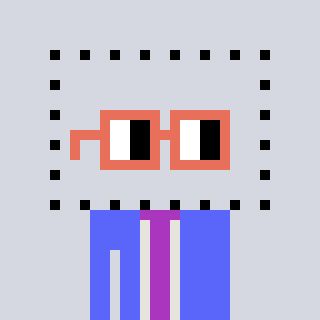
a pixel art character with square orange glasses, a void-shaped head and a purple-colored body on a cool background